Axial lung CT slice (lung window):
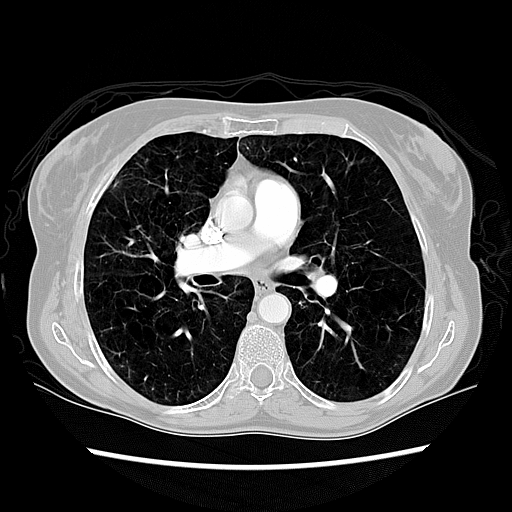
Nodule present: no